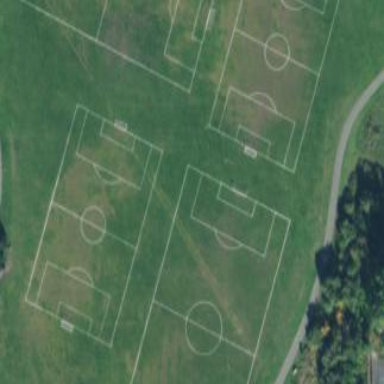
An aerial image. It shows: Soccer pitch with grass surface for leisure and sports.